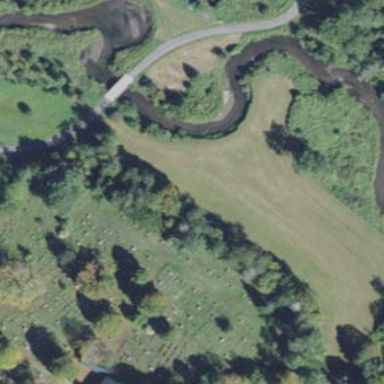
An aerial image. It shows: Cemetery.